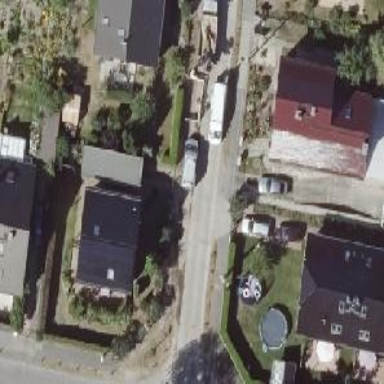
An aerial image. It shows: Asphalt footway.